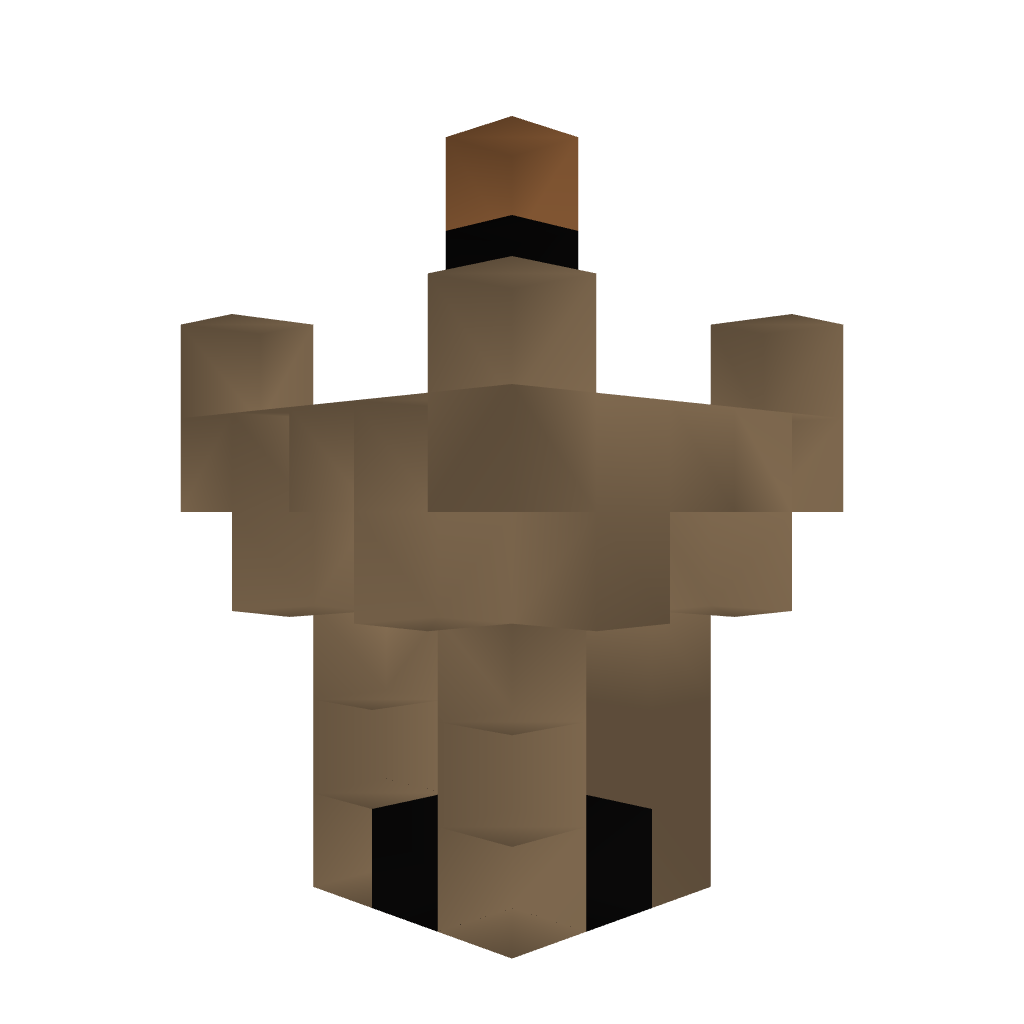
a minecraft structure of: Beach guard tower